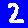
Digit: 2